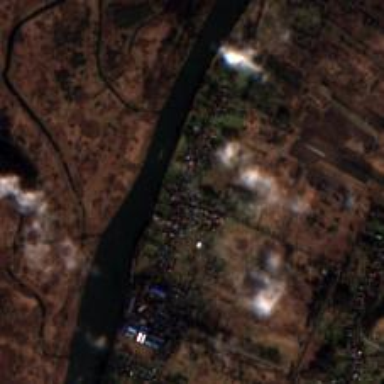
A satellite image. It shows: Village.